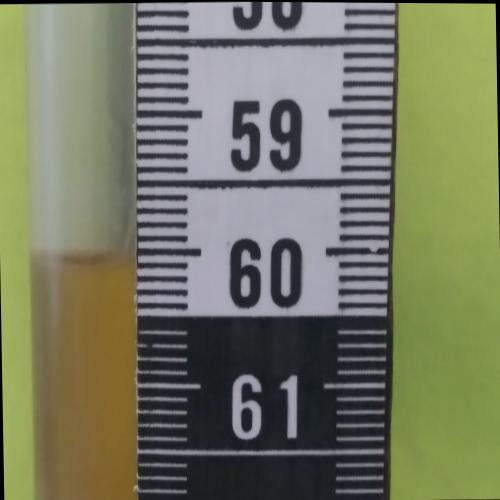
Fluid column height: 60.0 cm